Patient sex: M
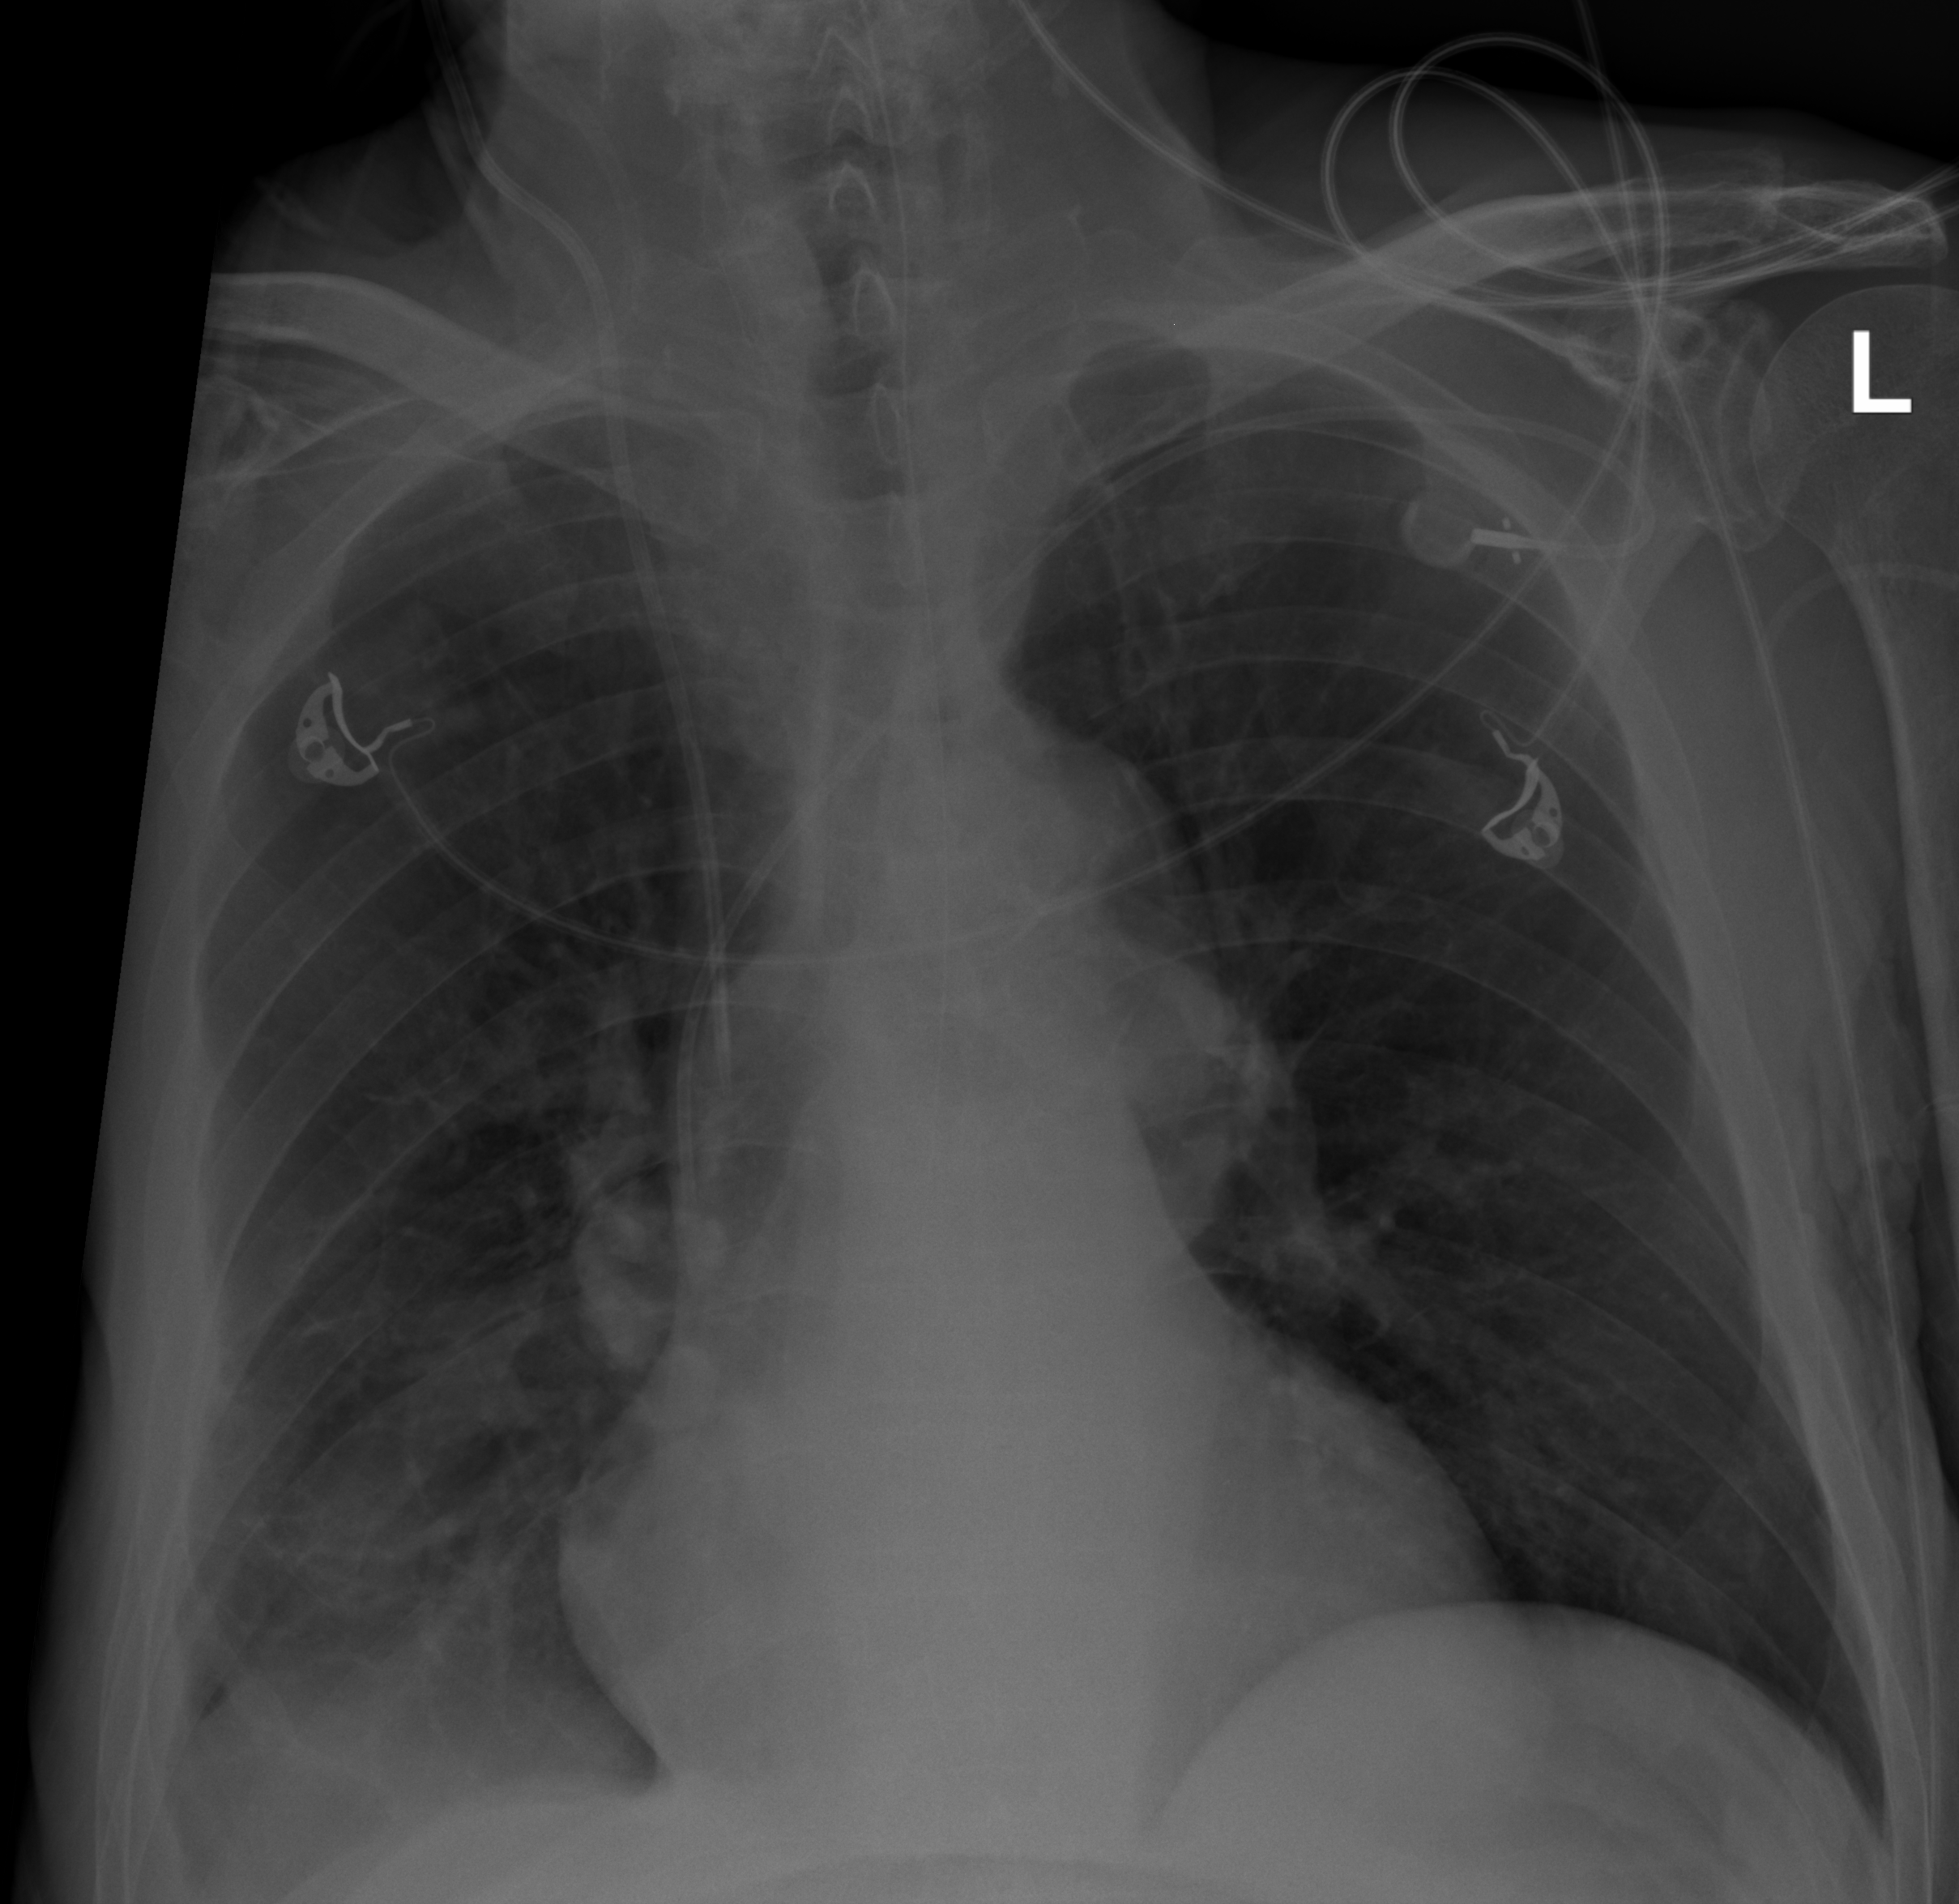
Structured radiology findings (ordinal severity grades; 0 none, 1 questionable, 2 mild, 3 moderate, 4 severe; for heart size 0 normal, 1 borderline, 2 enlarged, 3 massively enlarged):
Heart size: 1
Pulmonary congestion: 0
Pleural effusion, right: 2
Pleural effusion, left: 0
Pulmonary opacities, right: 0
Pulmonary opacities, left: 0
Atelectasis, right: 2
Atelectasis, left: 0